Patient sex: F
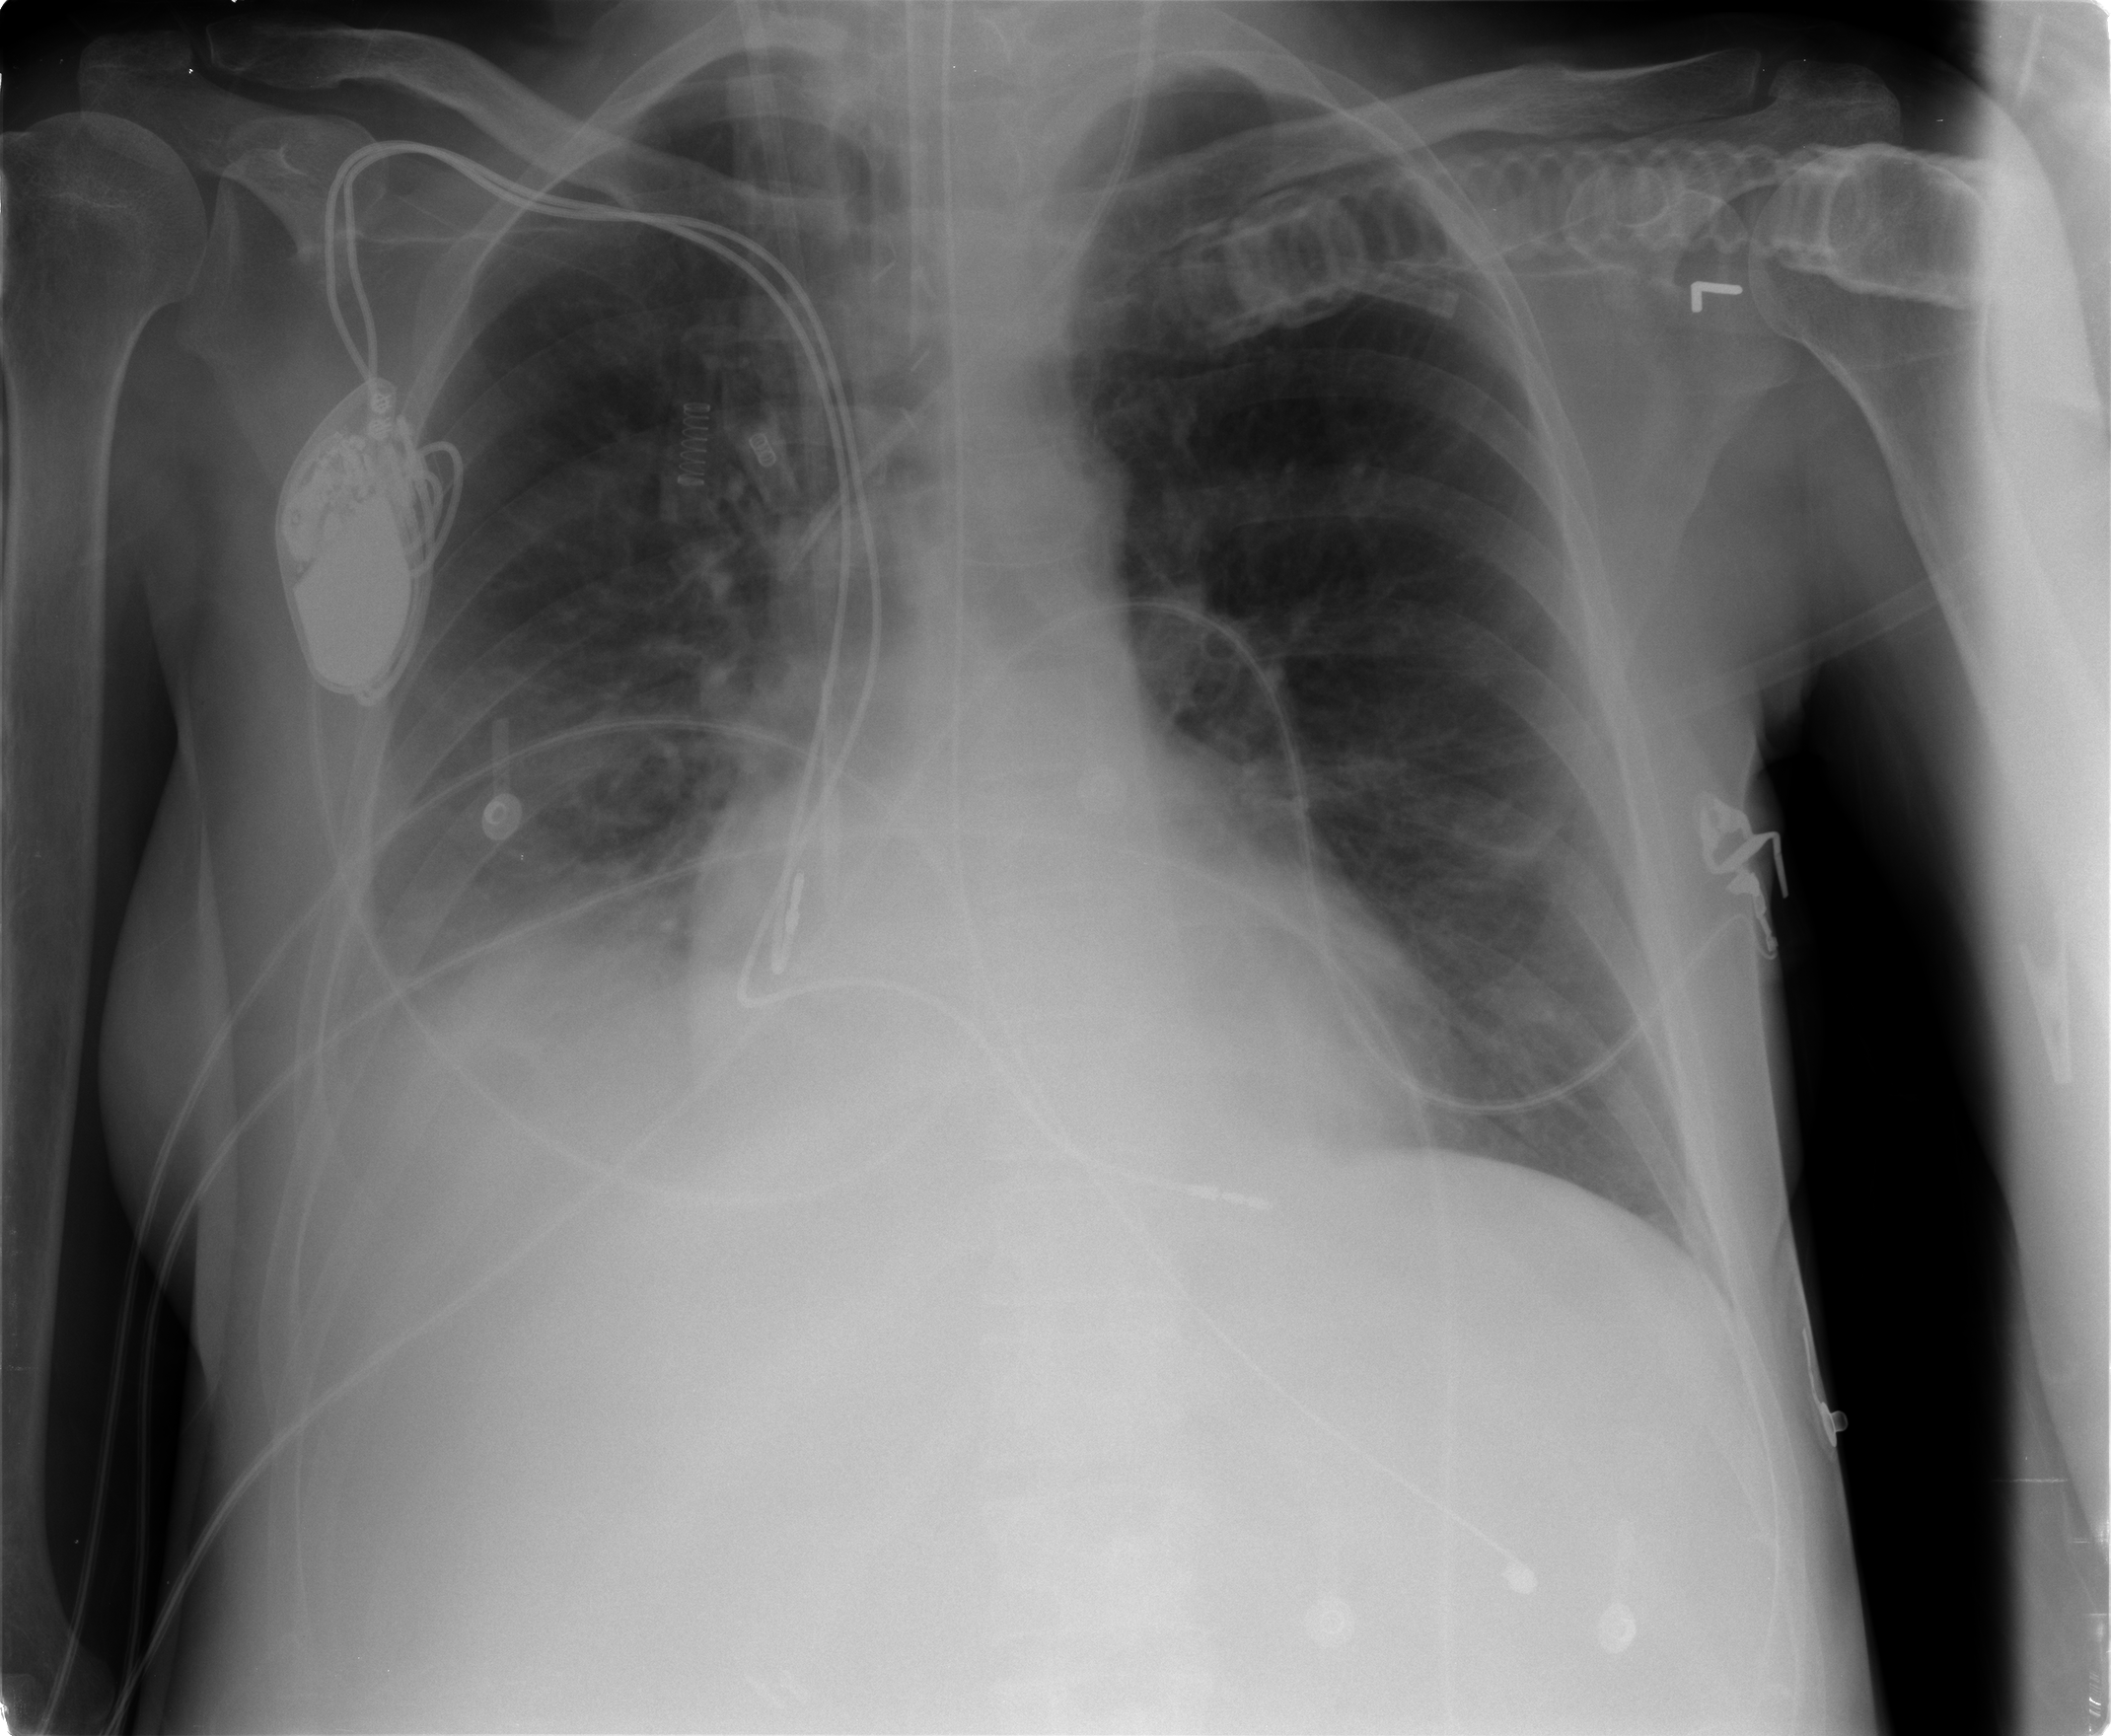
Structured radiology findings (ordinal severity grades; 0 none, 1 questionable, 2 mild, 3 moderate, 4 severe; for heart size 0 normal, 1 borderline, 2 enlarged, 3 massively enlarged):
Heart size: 1
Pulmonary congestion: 0
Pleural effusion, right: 2
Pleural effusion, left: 0
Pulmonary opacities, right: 2
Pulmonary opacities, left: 0
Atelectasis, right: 2
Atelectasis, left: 2